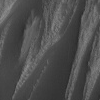
Atmospheric dust classification: not_dusty